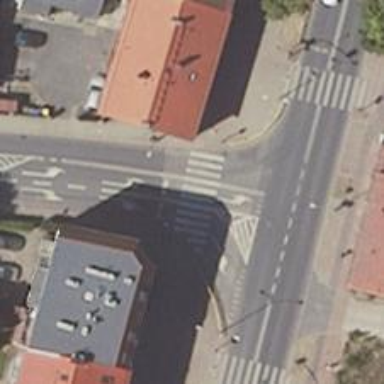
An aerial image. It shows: Crossing with traffic signals.